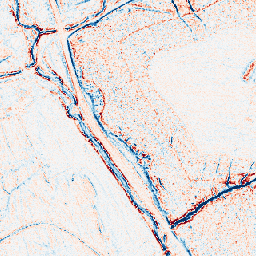
Category: edge_preserving
Decomposition family: anisotropic_diffusion
Decomposition parameters: iterations: 5
kappa: 50
gamma: 0.15
Upsampling method: nearest
Upsampling parameters: scale: 8
Upsampling scale: 8